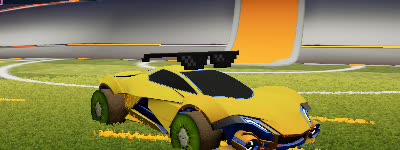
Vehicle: werewolf